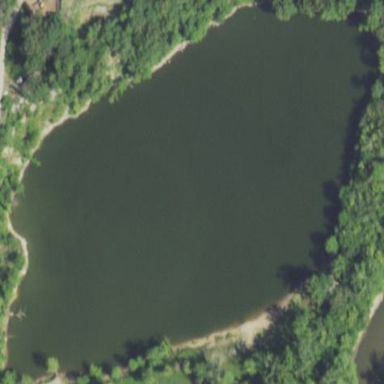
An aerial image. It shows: Pond with natural water.